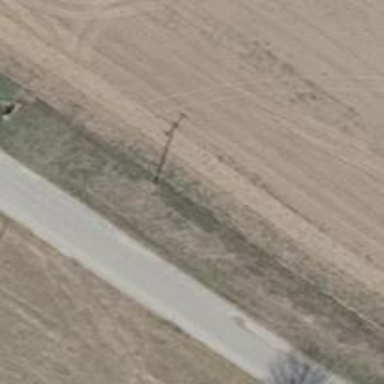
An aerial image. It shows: Minor power line with 3 cables.